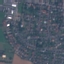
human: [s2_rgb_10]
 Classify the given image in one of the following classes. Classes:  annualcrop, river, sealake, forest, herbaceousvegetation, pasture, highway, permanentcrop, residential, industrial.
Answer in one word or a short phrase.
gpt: Residential